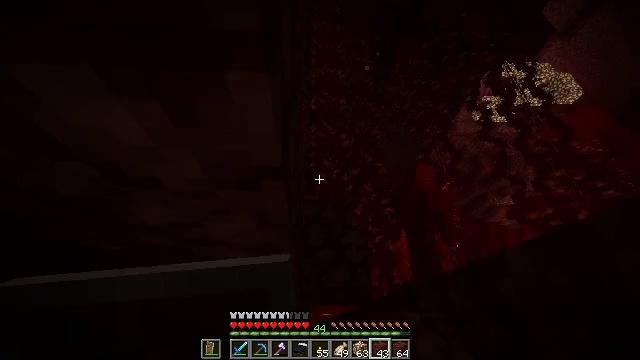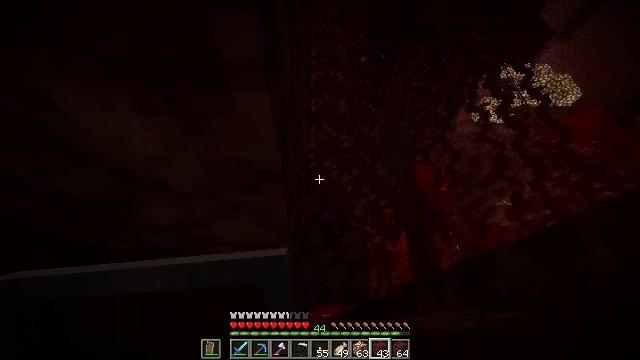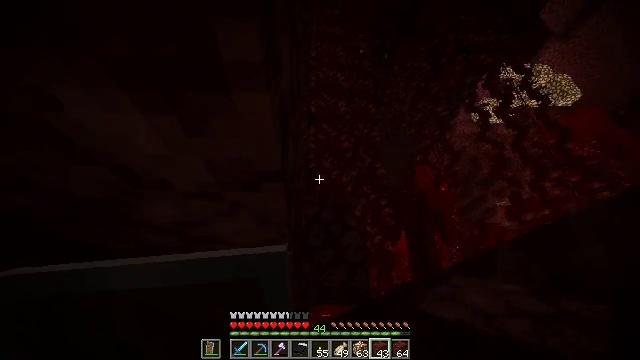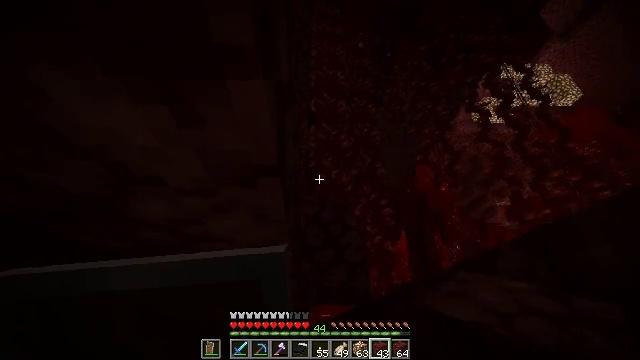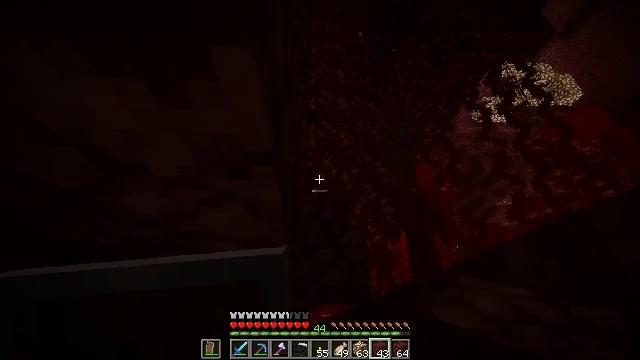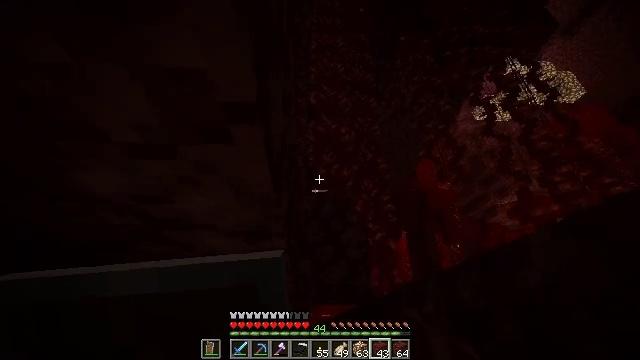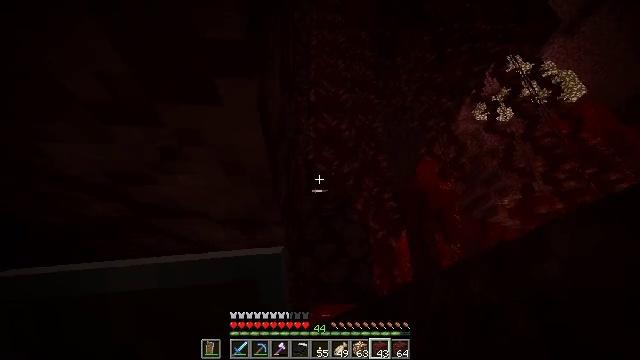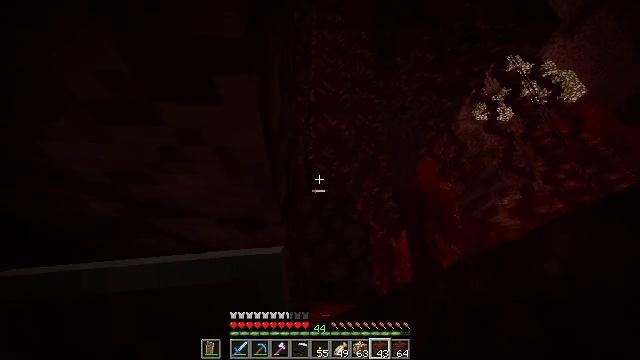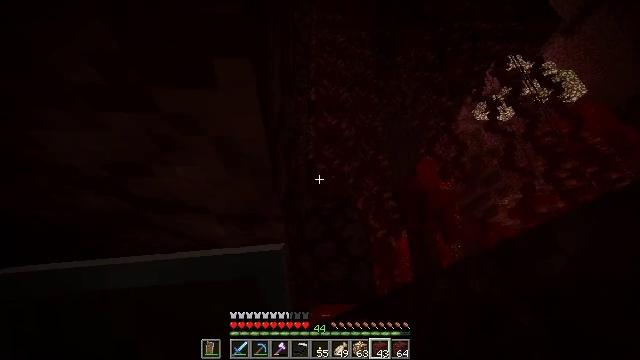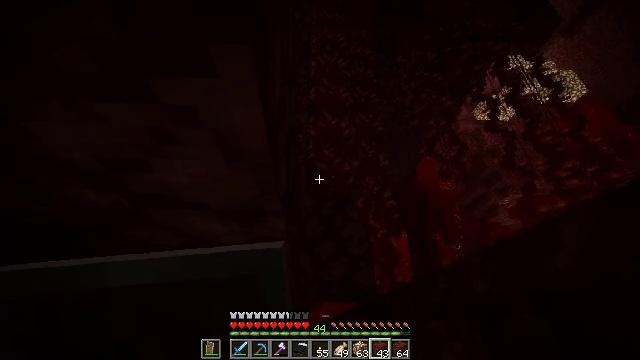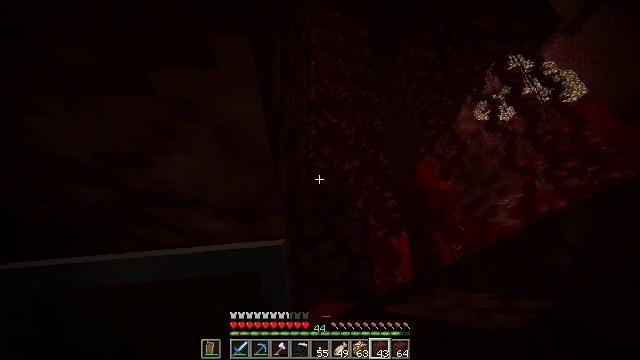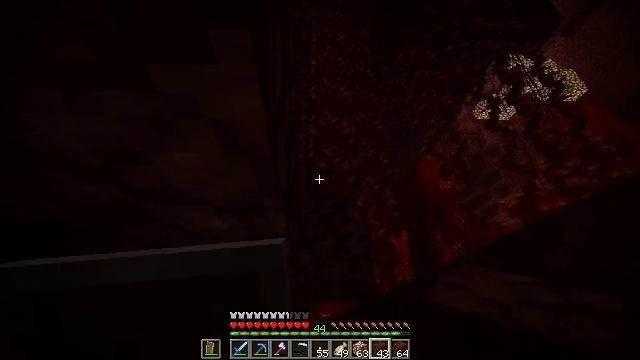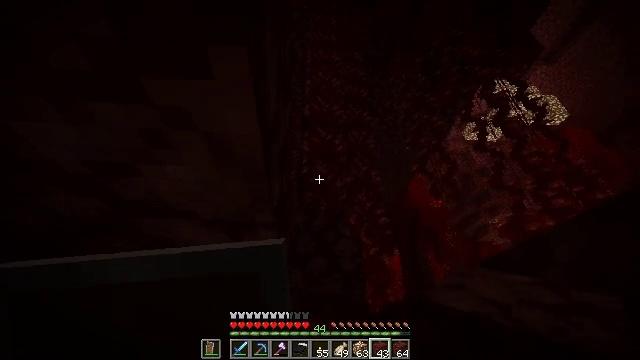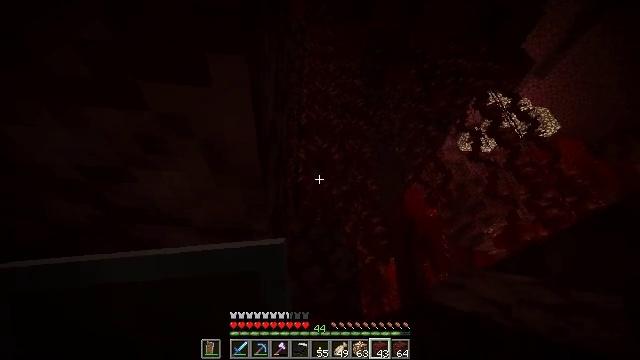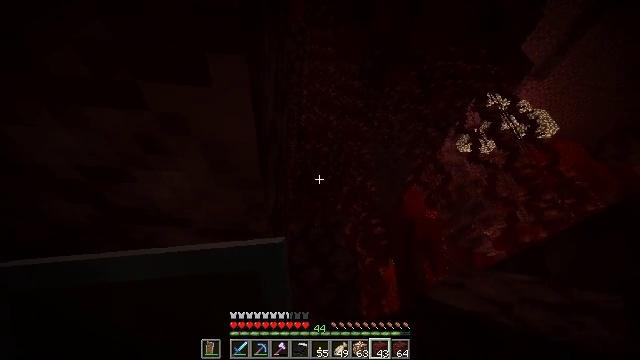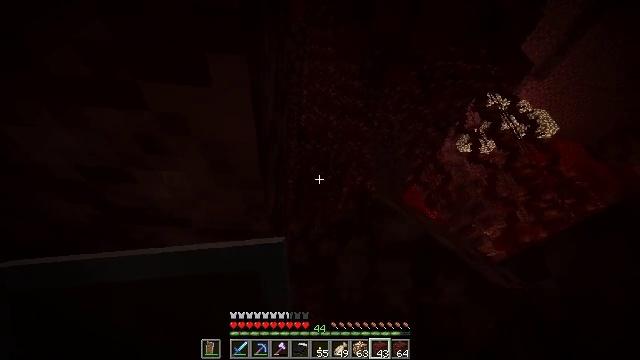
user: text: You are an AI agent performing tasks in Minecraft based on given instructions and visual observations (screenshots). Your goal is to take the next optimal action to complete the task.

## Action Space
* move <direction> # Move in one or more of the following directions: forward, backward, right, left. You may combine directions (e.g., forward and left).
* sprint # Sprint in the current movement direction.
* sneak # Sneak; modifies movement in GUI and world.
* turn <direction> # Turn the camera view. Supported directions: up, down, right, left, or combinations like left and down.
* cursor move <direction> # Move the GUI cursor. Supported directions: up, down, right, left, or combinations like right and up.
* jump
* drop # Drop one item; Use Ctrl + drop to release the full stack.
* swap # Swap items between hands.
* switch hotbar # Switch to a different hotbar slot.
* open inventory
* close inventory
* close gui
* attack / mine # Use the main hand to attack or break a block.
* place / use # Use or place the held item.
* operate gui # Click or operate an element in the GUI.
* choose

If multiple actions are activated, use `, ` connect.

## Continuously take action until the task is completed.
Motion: motion action
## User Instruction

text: Mine the weeping vines plant in the Nether.
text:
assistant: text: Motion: no_op
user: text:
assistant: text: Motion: no_op
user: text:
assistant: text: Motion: move forward
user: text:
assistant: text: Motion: move forward, attack / mine
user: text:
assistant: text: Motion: attack / mine
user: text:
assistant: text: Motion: no_op
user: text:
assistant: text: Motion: no_op
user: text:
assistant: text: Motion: no_op
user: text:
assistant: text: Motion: no_op
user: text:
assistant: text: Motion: no_op
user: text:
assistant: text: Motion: no_op
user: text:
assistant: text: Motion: turn right and up
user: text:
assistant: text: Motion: turn right and up
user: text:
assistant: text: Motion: attack / mine
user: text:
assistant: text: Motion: attack / mine
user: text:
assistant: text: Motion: no_op
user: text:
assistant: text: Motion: no_op
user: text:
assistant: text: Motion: no_op
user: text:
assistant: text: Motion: no_op